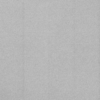
Label: dusty